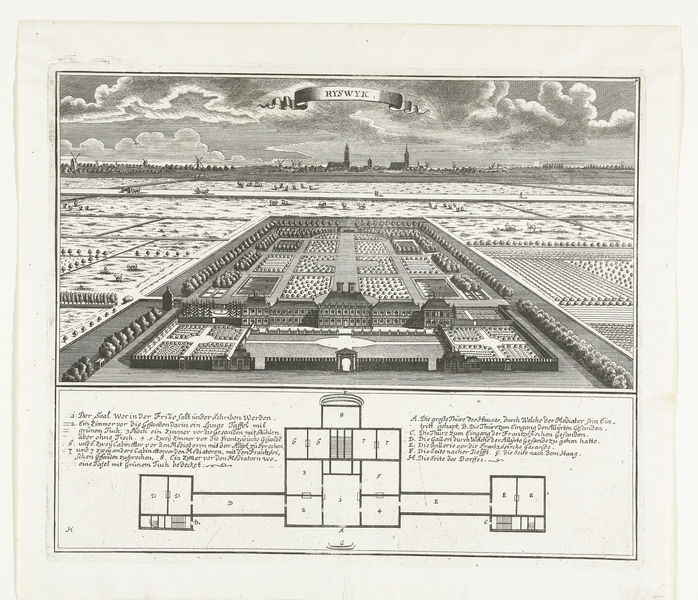
Titel: Gezicht op het Huis te Nieuburch te Rijswijk
Standort: Amsterdam
Institution: Rijksmuseum
Schlagwörter: arch, architecture, men, palace, france, old, wall, flowers, print, clouds, tree, house, landscape, ocean, trees, village, garden, plants, villa, drawing, black and white, castle, wings, fence, town, city, park, design, plan, cathedral, ink, floor plan, buildings, gate, symmetry, entry, gardens, walk, engraving, map, squares, home, fields, shrubs, windmills, land, louvre, text, swag, key, maze, plane, estate, gates, greenery, blueprint, ground plan, kingdom, layout, grounds, ejflwkflh', drawubg, ryswyk, stained paper, beautiful clouds, groud, emporium